Question: I draw heatmap using R
'''
library("ggplots")
heatmap.2(correlation,col=topo.colors(75), scale="none",
key=TRUE, symkey=FALSE, density.info="none", trace="none", cexRow=0.5)
'''
But, the heatmap is not assigned against the order of data(corrrelation).
If you take a close look on the x and y labels, it is totally mixed up.
So, how can I draw heatmap through just input-data ordered (x,y) format?

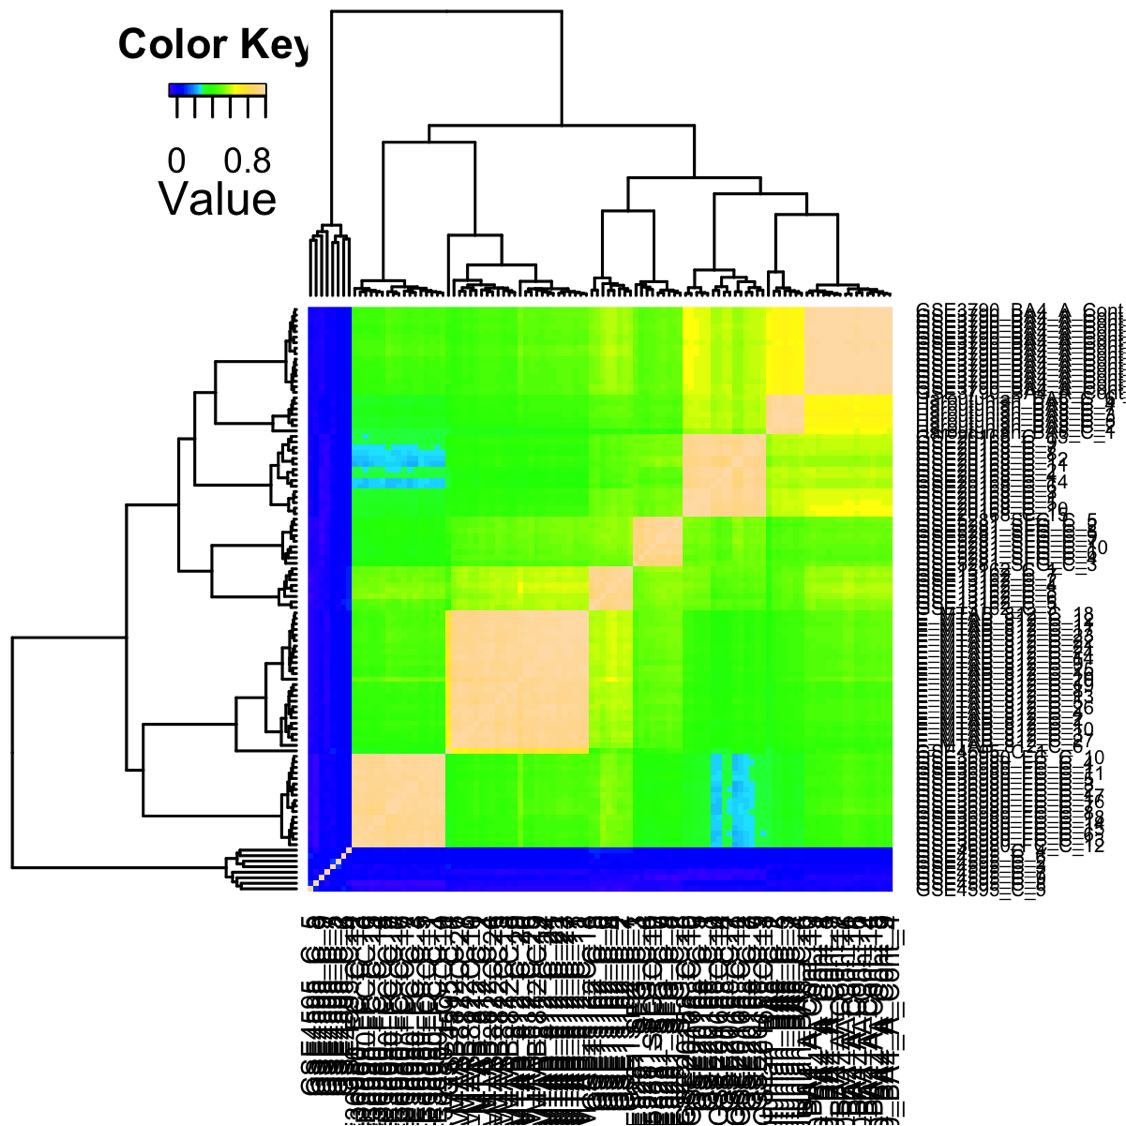
Answer: I think you want to add Rowv=FALSE and Colv=FALSE arguments to your function.
The default is to cluster the data by rows and columns, and setting Rowv and Colv both to FALSE (or NA) will prevent this:
'''
library("gplots")
heatmap.2(correlation,col=topo.colors(75), scale="none",
key=TRUE, symkey=FALSE, density.info="none", trace="none", cexRow=0.5, Colv=FALSE, Rowv=FALSE)
'''